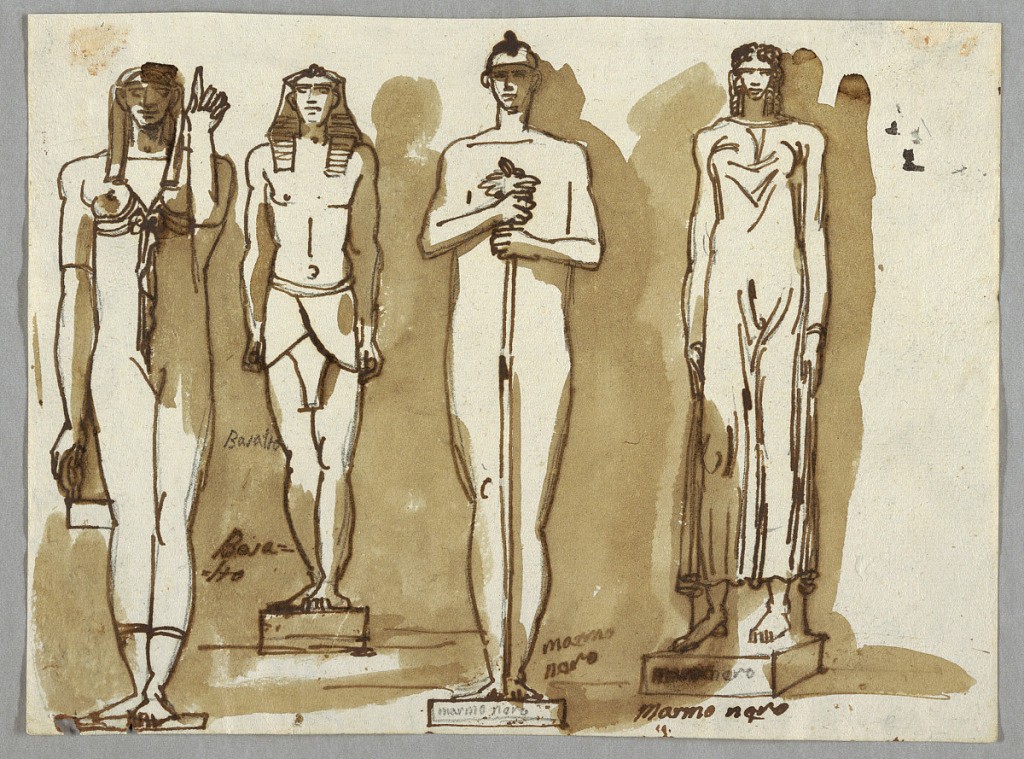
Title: Four Statues in Egyptian Style
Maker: Felice Giani, Italian, 1758–1823
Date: ca. 1820
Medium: Pen and ink, brush with sepia wash over cream laid paper
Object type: Drawing
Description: Two male, two female figures. Inscribed: bassalto. Inscribed under two last figures: marmo nero.